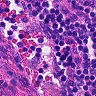
Metastatic tissue present: no